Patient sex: M
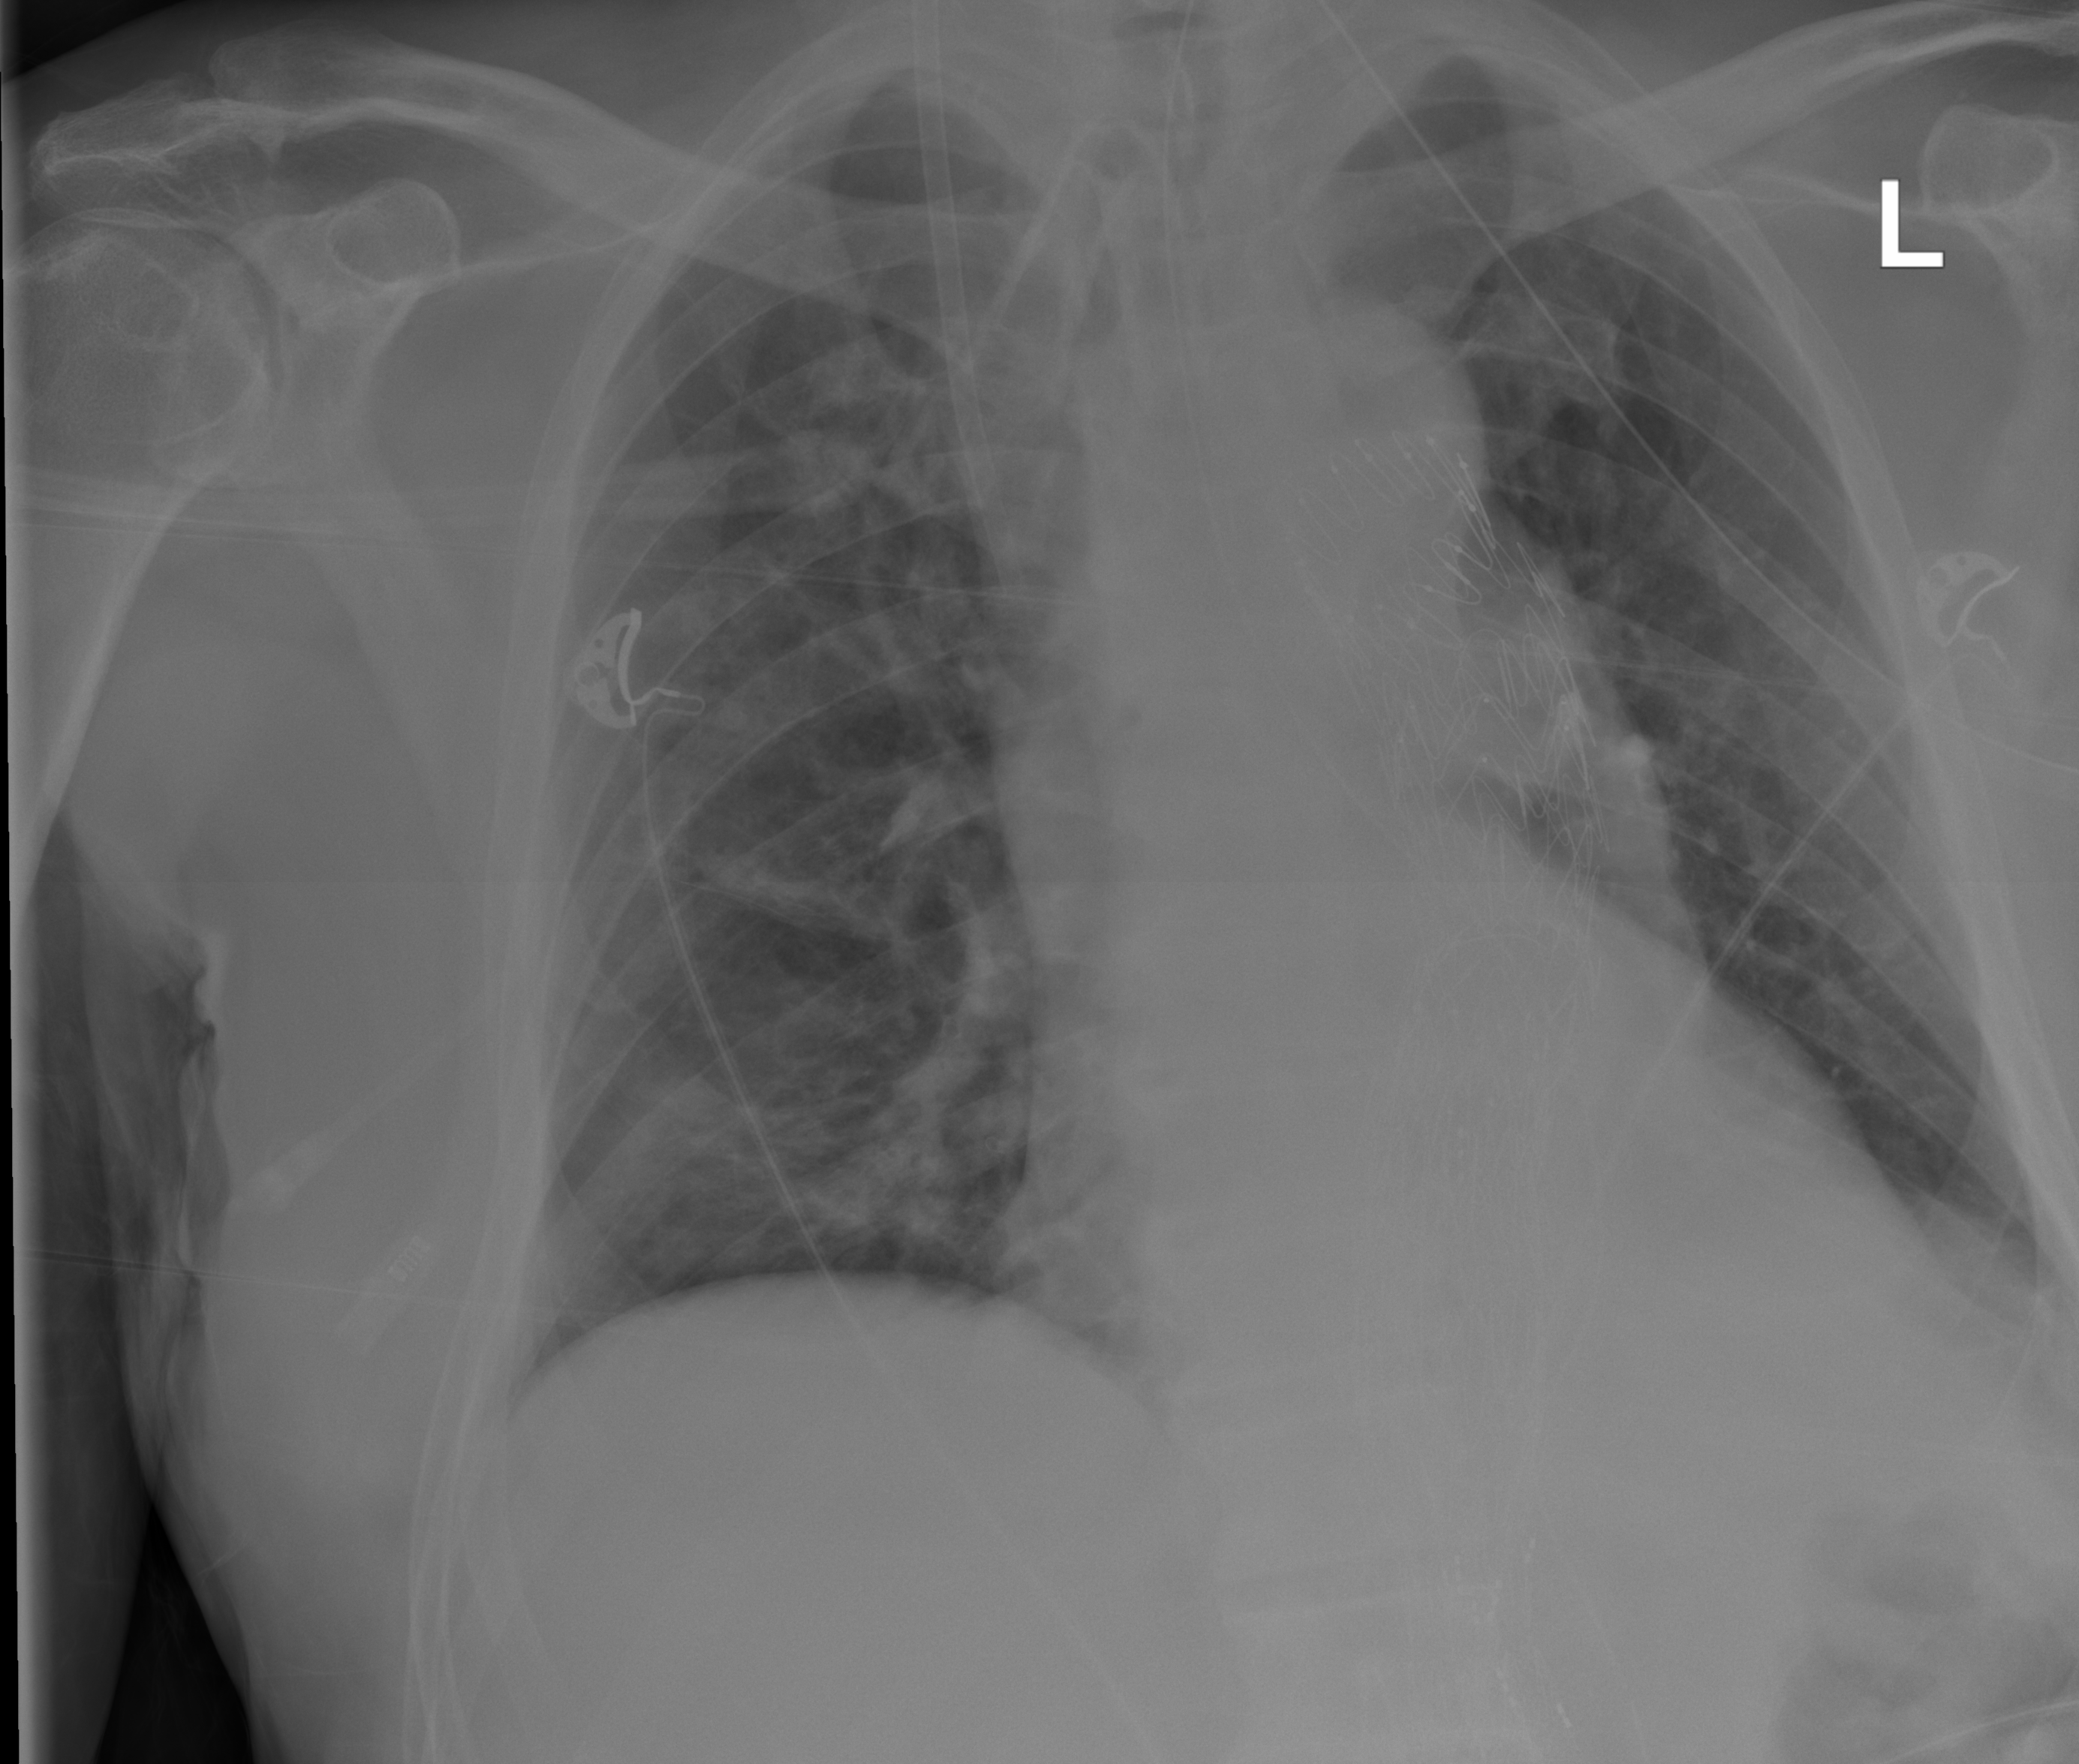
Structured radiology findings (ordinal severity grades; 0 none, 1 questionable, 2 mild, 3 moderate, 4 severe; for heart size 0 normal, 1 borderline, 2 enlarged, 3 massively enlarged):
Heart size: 0
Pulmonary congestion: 2
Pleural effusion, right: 0
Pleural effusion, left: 0
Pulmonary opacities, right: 2
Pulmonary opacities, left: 0
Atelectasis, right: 2
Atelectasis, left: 0